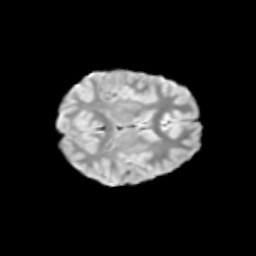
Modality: T2w
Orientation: axial
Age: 9
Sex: female
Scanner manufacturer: siemens
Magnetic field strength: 3 T
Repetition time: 3.8 s
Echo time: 0.07 s